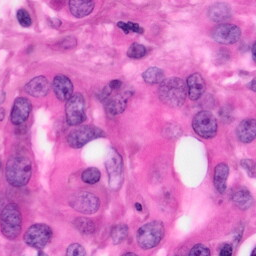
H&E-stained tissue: Pancreatic